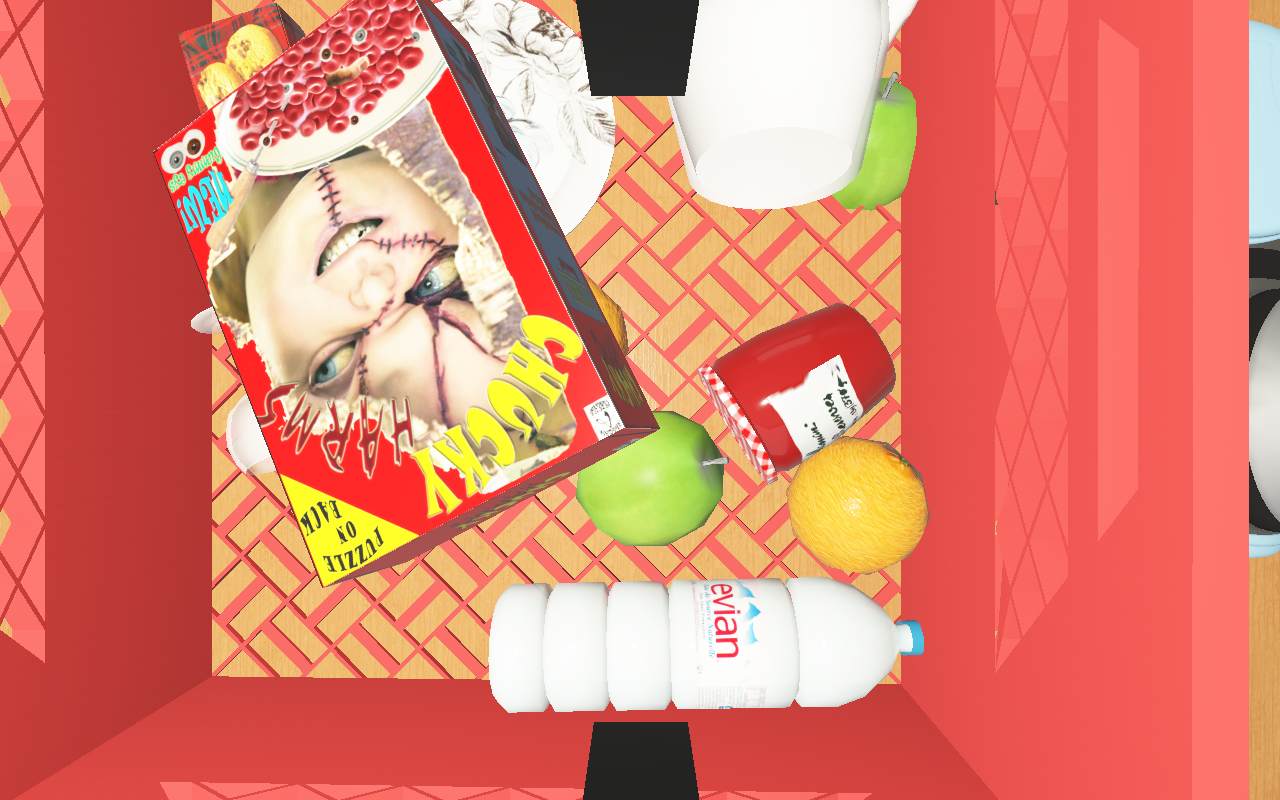
Objects in the scene:
water bottle
apple
apple
orange
orange
glass
wineglass
jam jar
cereal box
cereal box